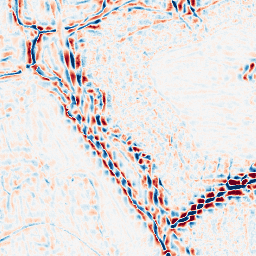
Category: wavelet
Decomposition family: wavelet_dwt
Decomposition parameters: wavelet: coif2
level: 3
Upsampling method: edge_directed
Upsampling parameters: scale: 2
Upsampling scale: 2